Field crop: maize
Growth stage: 2
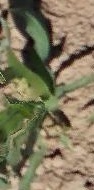
Species: maize